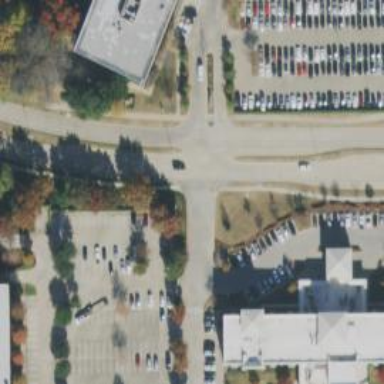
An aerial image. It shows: Tertiary road with separate sidewalk.